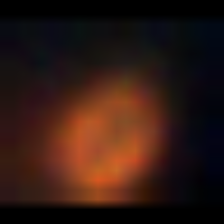
Taxon: NanoPlankton
Group: Other